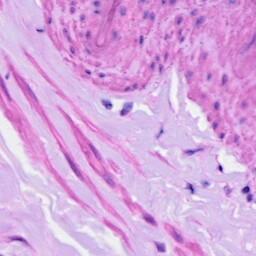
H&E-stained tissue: Ovarian